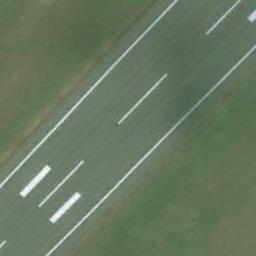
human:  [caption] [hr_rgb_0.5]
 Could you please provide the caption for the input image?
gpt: The runway is on the grass .

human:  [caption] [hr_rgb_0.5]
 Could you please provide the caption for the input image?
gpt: The grass is on either side of the runway .

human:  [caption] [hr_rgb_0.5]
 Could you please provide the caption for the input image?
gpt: The runway goes through the lawn and some center line markings are on the runway .

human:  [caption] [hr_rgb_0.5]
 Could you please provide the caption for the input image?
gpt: There is a green lawn next to the runway, With white dashes of varying thickness on the runway .

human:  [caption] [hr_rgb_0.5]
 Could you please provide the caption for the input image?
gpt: There are green lawns beside the runway .